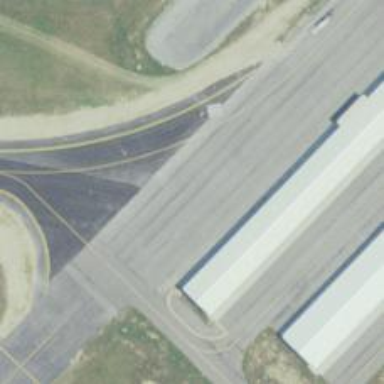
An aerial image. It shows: Image of taxiway at airport.